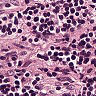
Metastatic tissue present: no